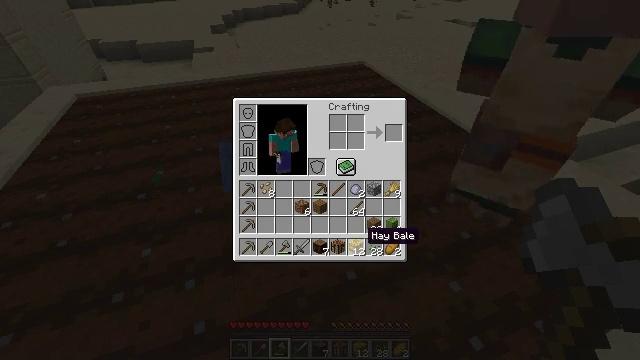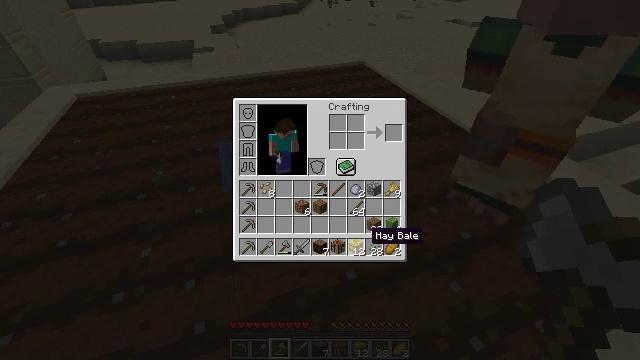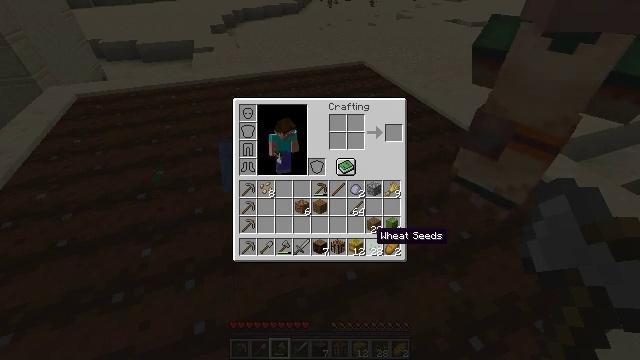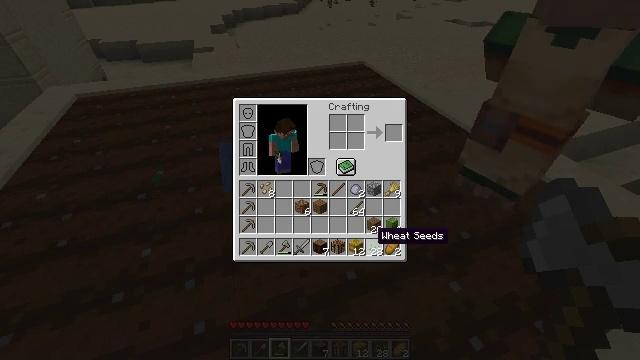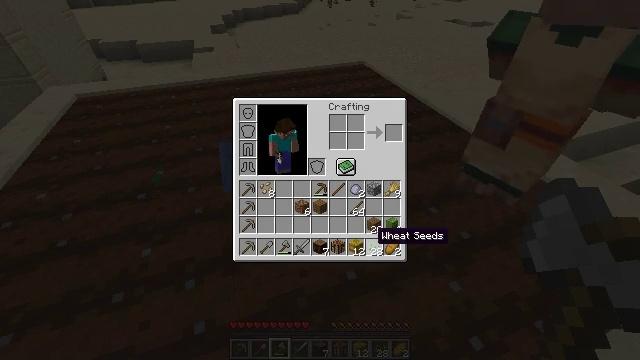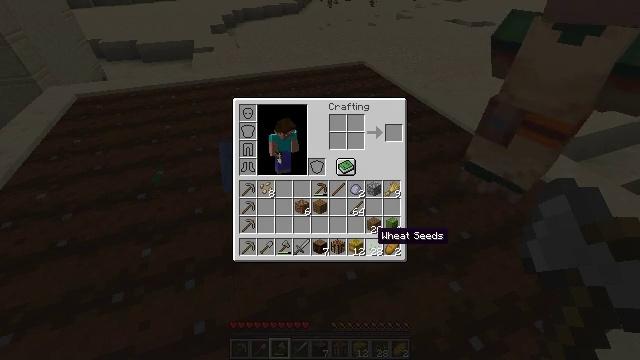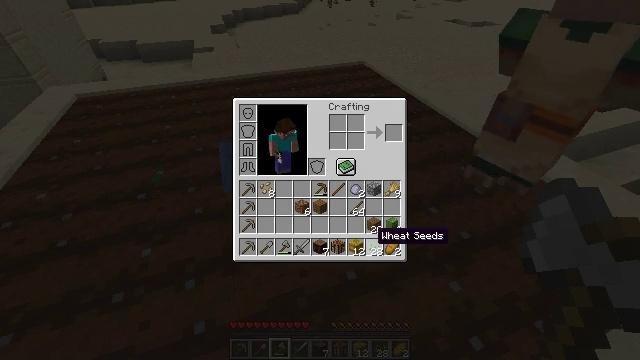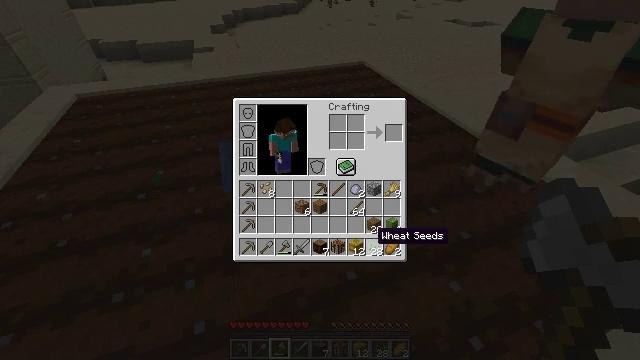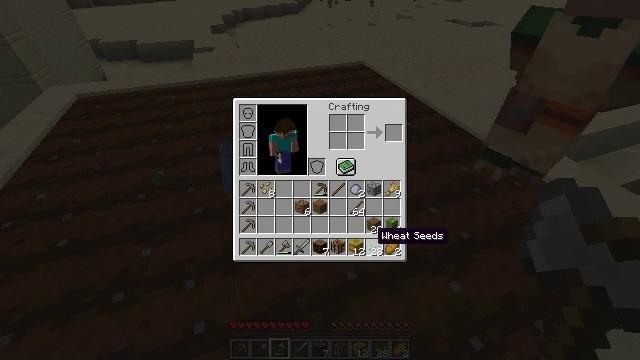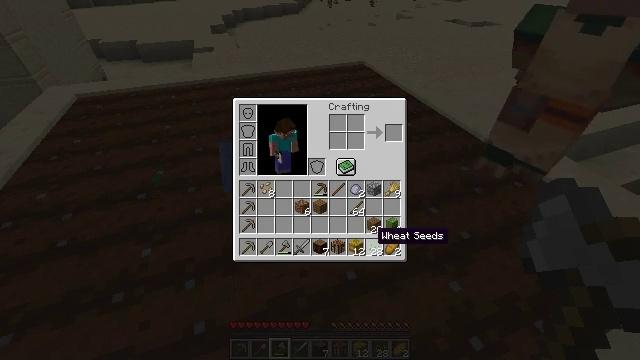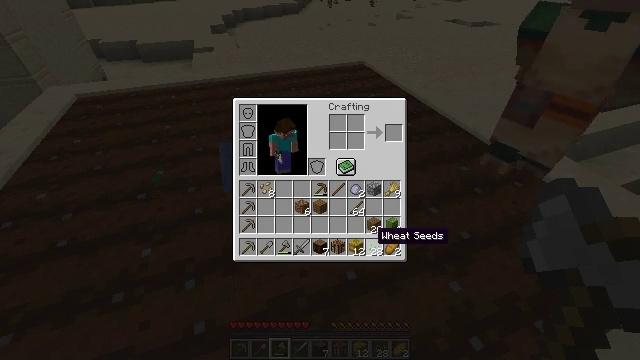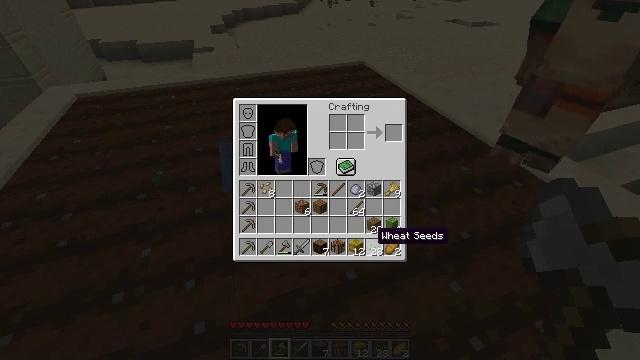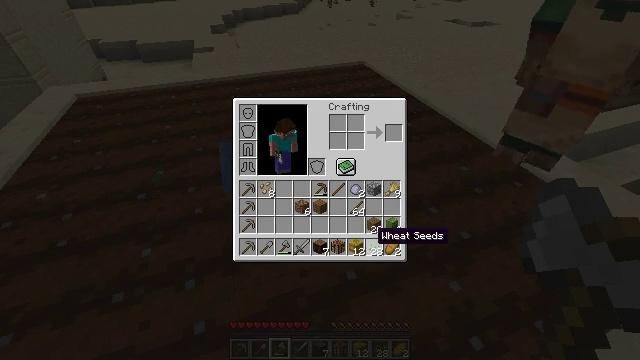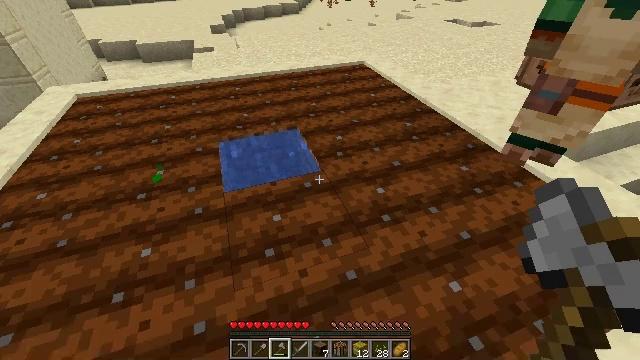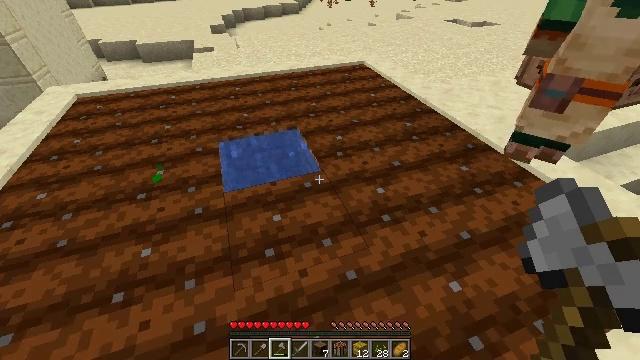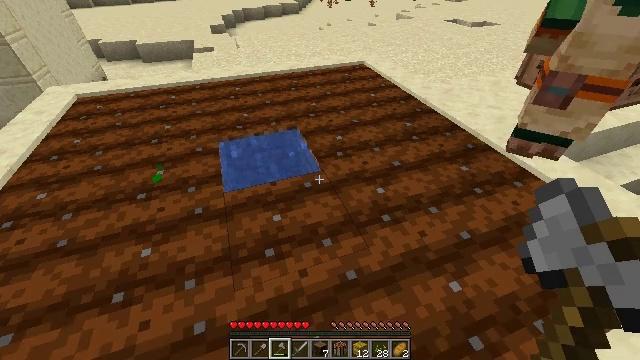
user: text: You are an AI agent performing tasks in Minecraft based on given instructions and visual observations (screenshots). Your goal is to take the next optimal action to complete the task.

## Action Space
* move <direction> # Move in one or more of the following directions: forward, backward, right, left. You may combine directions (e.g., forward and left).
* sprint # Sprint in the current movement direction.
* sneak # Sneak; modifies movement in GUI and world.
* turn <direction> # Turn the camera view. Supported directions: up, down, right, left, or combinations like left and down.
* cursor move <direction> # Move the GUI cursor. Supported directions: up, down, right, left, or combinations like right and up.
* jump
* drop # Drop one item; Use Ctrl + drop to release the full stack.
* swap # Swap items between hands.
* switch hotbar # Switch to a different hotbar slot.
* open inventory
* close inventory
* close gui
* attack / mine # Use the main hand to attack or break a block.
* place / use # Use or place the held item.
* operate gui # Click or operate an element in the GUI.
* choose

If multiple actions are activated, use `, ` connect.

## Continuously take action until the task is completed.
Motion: motion action
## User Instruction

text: Destroy the melon stem in the farm.
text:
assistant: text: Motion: no_op
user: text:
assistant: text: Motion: no_op
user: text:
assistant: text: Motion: no_op
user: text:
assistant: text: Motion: no_op
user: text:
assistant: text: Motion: no_op
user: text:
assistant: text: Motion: no_op
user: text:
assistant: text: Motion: no_op
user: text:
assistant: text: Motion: no_op
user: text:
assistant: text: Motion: no_op
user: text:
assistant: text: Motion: no_op
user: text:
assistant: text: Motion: no_op
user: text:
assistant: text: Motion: no_op
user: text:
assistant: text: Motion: no_op
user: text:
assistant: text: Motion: no_op
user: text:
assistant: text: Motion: no_op
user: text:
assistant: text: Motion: no_op
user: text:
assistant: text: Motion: no_op
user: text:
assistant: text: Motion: no_op
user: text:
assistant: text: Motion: no_op
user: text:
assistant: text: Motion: no_op
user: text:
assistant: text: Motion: no_op
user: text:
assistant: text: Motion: no_op
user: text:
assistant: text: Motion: turn left
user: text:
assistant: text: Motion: turn left and up
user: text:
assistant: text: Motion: move forward and move left, turn left
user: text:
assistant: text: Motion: move forward and move left, turn left
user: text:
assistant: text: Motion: move forward and move left
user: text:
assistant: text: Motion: move forward and move left
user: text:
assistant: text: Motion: move forward
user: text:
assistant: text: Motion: move forward